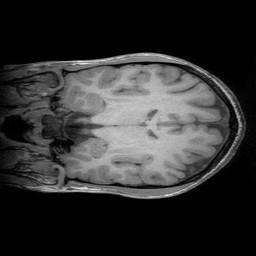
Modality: T1w
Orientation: coronal
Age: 26
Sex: female
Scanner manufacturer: ge
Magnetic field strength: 3 T
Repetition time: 0.0073 s
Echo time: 0.003 s